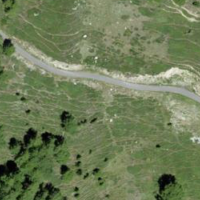
EUNIS habitat code: 26
Species observed at this site:
Vaccinium uliginosum